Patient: sex F, age 26
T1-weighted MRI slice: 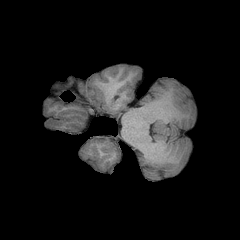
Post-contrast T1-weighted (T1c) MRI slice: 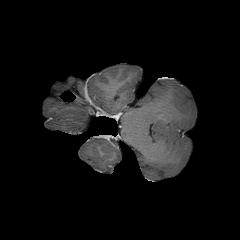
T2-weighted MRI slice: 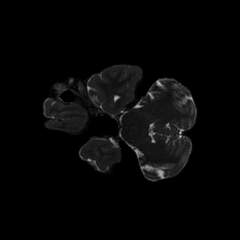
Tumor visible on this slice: no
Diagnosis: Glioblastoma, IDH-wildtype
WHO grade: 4